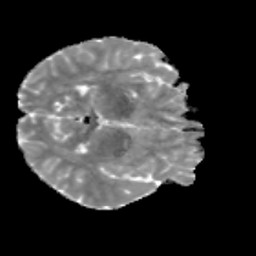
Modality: MD
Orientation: axial
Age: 30
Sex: female
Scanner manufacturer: siemens
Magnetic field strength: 3 T
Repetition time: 3.5 s
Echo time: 0.086 s